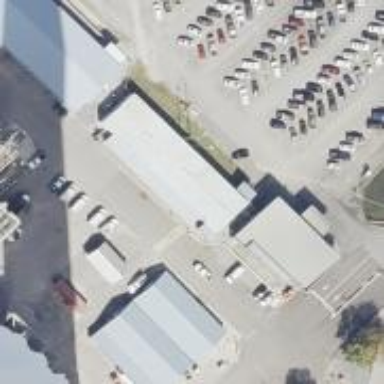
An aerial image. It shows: Industrial building.